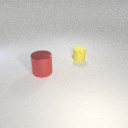
small yellow rubber cylinder to the right of large red metal cylinder